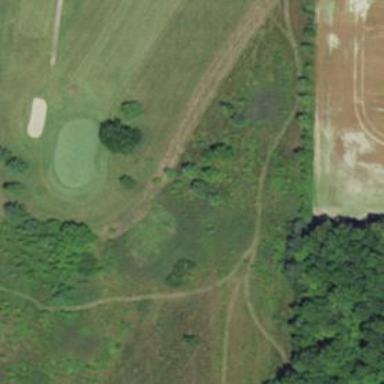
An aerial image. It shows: Path used for both walking and golf.